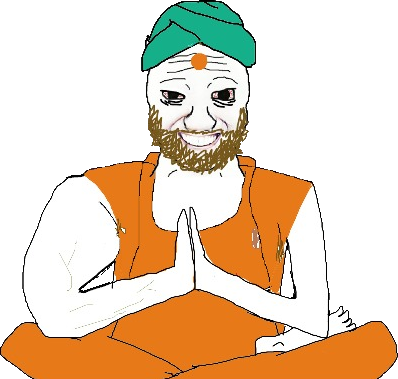
Label: 5_Coomer